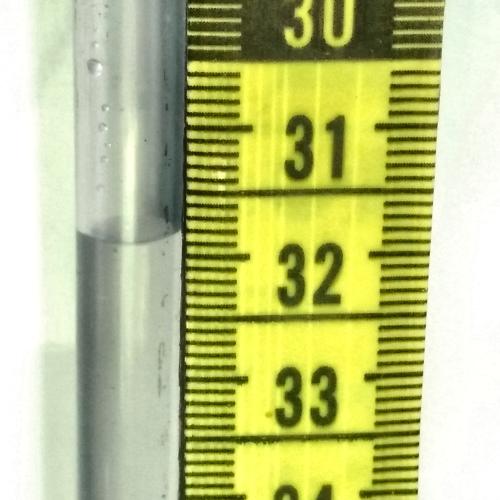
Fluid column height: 31.8 cm